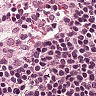
Metastatic tissue present: no